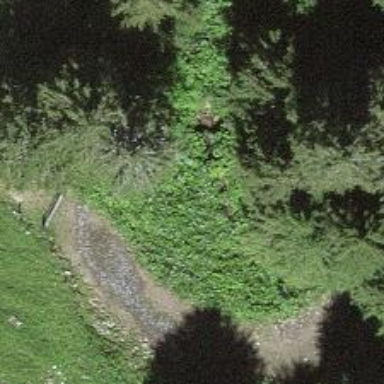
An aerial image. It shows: Culvert tunnel.